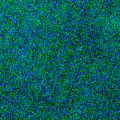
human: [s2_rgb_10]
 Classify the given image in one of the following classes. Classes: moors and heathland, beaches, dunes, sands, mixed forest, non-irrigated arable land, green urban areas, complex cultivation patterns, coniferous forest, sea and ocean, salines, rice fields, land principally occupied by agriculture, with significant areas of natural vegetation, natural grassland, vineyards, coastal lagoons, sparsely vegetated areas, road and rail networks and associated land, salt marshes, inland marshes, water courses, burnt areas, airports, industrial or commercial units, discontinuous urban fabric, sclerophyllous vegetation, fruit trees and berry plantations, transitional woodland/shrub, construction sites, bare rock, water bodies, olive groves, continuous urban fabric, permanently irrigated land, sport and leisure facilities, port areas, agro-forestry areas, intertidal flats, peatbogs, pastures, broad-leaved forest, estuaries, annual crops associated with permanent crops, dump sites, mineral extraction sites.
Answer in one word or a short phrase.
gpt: sea and ocean